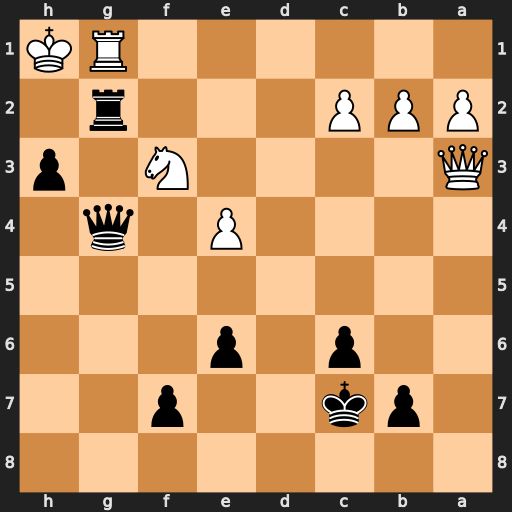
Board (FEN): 8/1pk2p2/2p1p3/8/4P1q1/Q4N1p/PPP3r1/6RK
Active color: b
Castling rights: -
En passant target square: -
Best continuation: Rxg1+ Nxg1 Qg2#